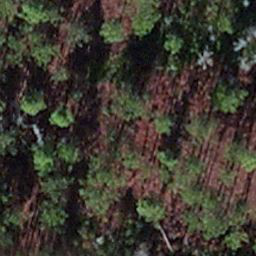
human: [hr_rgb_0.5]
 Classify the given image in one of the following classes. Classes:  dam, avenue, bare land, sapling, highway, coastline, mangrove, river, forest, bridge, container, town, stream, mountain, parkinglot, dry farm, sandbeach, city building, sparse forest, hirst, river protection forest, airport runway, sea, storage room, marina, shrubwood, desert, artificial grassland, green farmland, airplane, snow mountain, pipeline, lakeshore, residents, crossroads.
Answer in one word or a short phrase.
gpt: sapling